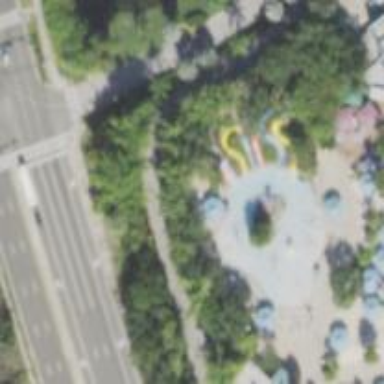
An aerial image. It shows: Water slide attraction.